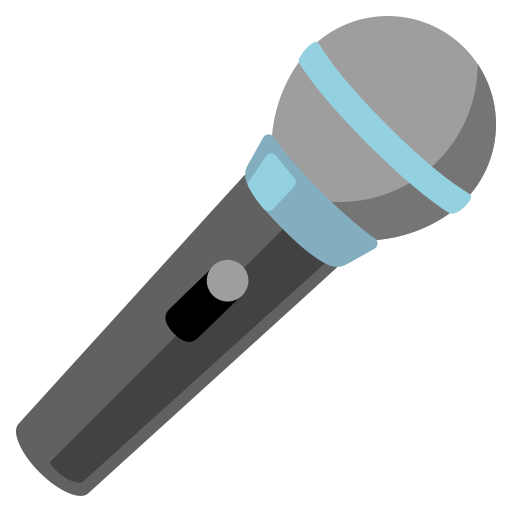
Emoji: 🎤